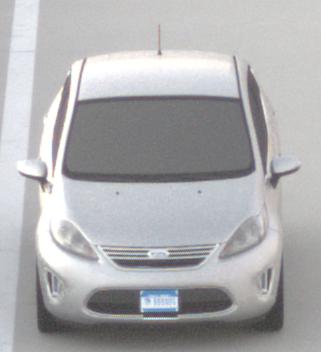
Make: Ford
Model: Fiesta
Detailed model: ’09 Sedan (seventh series)
Model produced from: 2010
Model produced until: 2017
Doors: 4
Color: white
Road condition: dry road
Daytime: sunrise or sunset
Contrast: low contrast